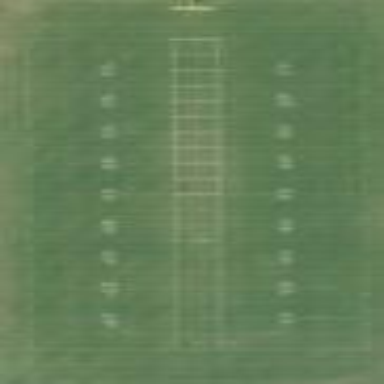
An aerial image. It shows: American football pitch for leisure and sport activities.